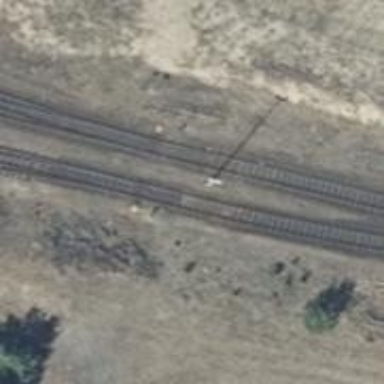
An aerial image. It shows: Railway switch.